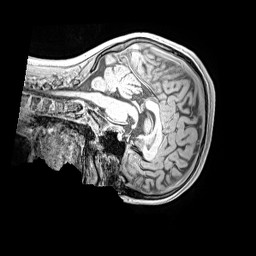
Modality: MP2RAGE
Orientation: sagittal
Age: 12
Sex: male
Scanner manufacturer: siemens
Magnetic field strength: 3 T
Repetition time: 4 s
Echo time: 0.00299 s